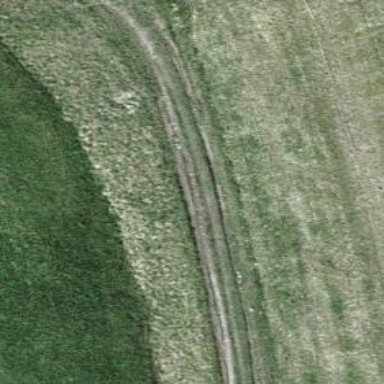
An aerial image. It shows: Compacted grade3 track.